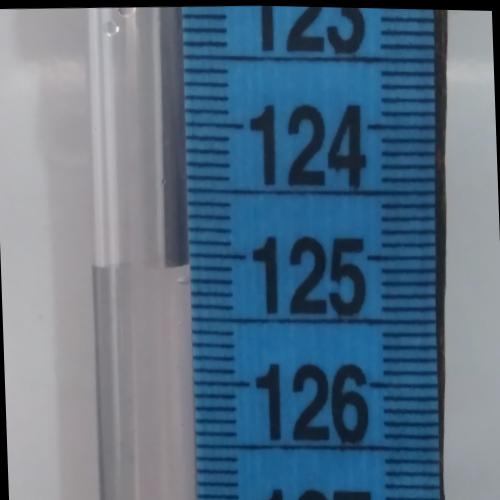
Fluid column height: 125.1 cm